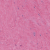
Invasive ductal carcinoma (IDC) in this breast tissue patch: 1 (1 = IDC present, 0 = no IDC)